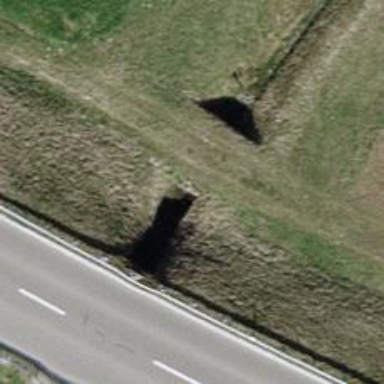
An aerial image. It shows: Culvert tunnel.